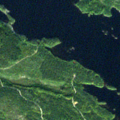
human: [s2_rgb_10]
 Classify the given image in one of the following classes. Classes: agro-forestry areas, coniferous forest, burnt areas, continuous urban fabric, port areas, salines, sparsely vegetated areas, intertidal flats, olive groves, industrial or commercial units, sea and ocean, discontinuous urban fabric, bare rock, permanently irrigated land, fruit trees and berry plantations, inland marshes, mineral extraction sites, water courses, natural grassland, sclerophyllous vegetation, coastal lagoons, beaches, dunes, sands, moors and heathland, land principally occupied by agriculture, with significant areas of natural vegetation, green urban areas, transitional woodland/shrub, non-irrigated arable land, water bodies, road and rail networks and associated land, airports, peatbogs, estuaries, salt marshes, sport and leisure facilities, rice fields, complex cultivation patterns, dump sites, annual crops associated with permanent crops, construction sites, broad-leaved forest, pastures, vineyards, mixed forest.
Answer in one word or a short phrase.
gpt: coniferous forest, mixed forest, water bodies